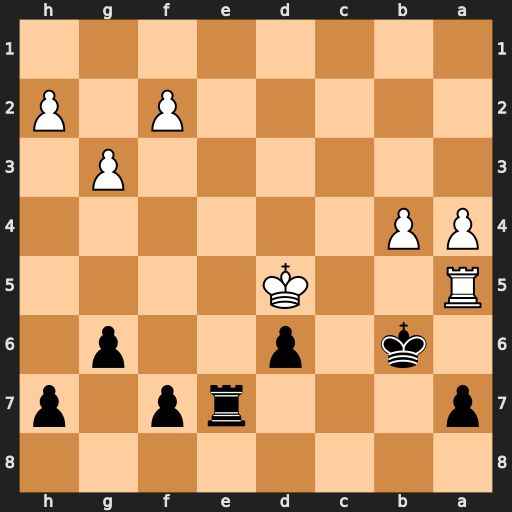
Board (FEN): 8/p3rp1p/1k1p2p1/R2K4/PP6/6P1/5P1P/8
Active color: b
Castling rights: -
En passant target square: -
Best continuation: Re5+ Kxd6 Rxa5 bxa5+ Kxa5